Question: I'm going to count every rows each day in a month with a specific user id(vwr_tid). Everything works fine - the result shows up in a table but one thing. A count each days doesn't comes up. It becomes [BLOB-xx] instead of number of rows that day. Here is my code :
'''
SELECT MONTH_v, YEAR_V,
GROUP_CONCAT(IF(day_v=1, views, null)) AS '1',
GROUP_CONCAT(IF(day_v=2, views, null)) AS '2',
GROUP_CONCAT(IF(day_v=3, views, null)) AS '3',
GROUP_CONCAT(IF(day_v=4, views, null)) AS '4',
GROUP_CONCAT(IF(day_v=5, views, null)) AS '5',
GROUP_CONCAT(IF(day_v=6, views, null)) AS '6',
GROUP_CONCAT(IF(day_v=7, views, null)) AS '7',
GROUP_CONCAT(IF(day_v=8, views, null)) AS '8',
GROUP_CONCAT(IF(day_v=9, views, null)) AS '9',
GROUP_CONCAT(IF(day_v=10, views, null)) AS '10',
GROUP_CONCAT(IF(day_v=11, views, null)) AS '11',
GROUP_CONCAT(IF(day_v=12, views, null)) AS '12',
GROUP_CONCAT(IF(day_v=13, views, null)) AS '13',
GROUP_CONCAT(IF(day_v=14, views, null)) AS '14',
GROUP_CONCAT(IF(day_v=15, views, null)) AS '15',
GROUP_CONCAT(IF(day_v=16, views, null)) AS '16',
GROUP_CONCAT(IF(day_v=17, views, null)) AS '17',
GROUP_CONCAT(IF(day_v=18, views, null)) AS '18',
GROUP_CONCAT(IF(day_v=19, views, null)) AS '19',
GROUP_CONCAT(IF(day_v=20, views, null)) AS '20',
GROUP_CONCAT(IF(day_v=21, views, null)) AS '21',
GROUP_CONCAT(IF(day_v=22, views, null)) AS '22',
GROUP_CONCAT(IF(day_v=23, views, null)) AS '23',
GROUP_CONCAT(IF(day_v=24, views, null)) AS '24',
GROUP_CONCAT(IF(day_v=25, views, null)) AS '25',
GROUP_CONCAT(IF(day_v=26, views, null)) AS '26',
GROUP_CONCAT(IF(day_v=27, views, null)) AS '27',
GROUP_CONCAT(IF(day_v=28, views, null)) AS '28',
GROUP_CONCAT(IF(day_v=29, views, null)) AS '29',
GROUP_CONCAT(IF(day_v=30, views, null)) AS '30',
GROUP_CONCAT(IF(day_v=31, views, null)) AS '31'
FROM
(
SELECT DAY(vwr_date) AS day_v,
MONTH(vwr_date) AS MONTH_v,
Year(vwr_date) AS YEAR_V,
date(vwr_date) AS date_v,
count(vwr_id) AS views
FROM car_viewer
WHERE Year(vwr_date)='2012' AND vwr_tid='18'
GROUP BY date_v
) as viewz
GROUP BY MONTH_v, YEAR_V
ORDER BY MONTH_v, YEAR_V DESC
'''
The script is updated from @rs : <URL>
The result.

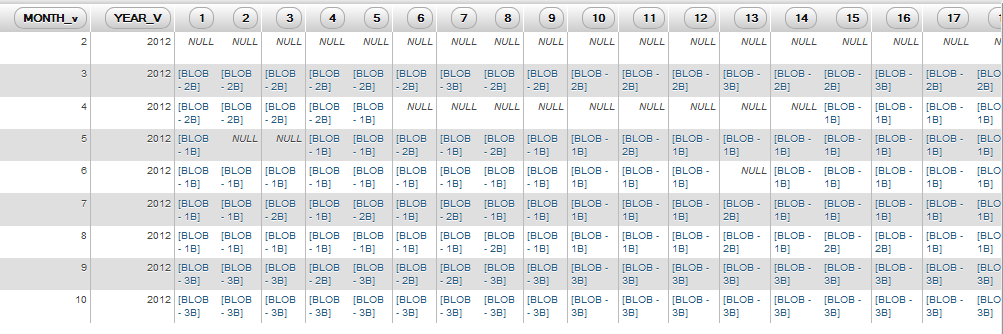
Answer: I don't see the need for 'GROUP_CONCAT()', when 'SUM()' will serve your needs:
'''
SELECT MONTH_v, YEAR_V,
SUM(IF(day_v=1, views, 0)) AS '1',
SUM(IF(day_v=2, views, 0)) AS '2',
SUM(IF(day_v=3, views, 0)) AS '3',
SUM(IF(day_v=4, views, 0)) AS '4',
SUM(IF(day_v=5, views, 0)) AS '5',
SUM(IF(day_v=6, views, 0)) AS '6',
SUM(IF(day_v=7, views, 0)) AS '7',
SUM(IF(day_v=8, views, 0)) AS '8',
SUM(IF(day_v=9, views, 0)) AS '9',
SUM(IF(day_v=10, views, 0)) AS '10',
SUM(IF(day_v=11, views, 0)) AS '11',
SUM(IF(day_v=12, views, 0)) AS '12',
SUM(IF(day_v=13, views, 0)) AS '13',
SUM(IF(day_v=14, views, 0)) AS '14',
SUM(IF(day_v=15, views, 0)) AS '15',
SUM(IF(day_v=16, views, 0)) AS '16',
SUM(IF(day_v=17, views, 0)) AS '17',
SUM(IF(day_v=18, views, 0)) AS '18',
SUM(IF(day_v=19, views, 0)) AS '19',
SUM(IF(day_v=20, views, 0)) AS '20',
SUM(IF(day_v=21, views, 0)) AS '21',
SUM(IF(day_v=22, views, 0)) AS '22',
SUM(IF(day_v=23, views, 0)) AS '23',
SUM(IF(day_v=24, views, 0)) AS '24',
SUM(IF(day_v=25, views, 0)) AS '25',
SUM(IF(day_v=26, views, 0)) AS '26',
SUM(IF(day_v=27, views, 0)) AS '27',
SUM(IF(day_v=28, views, 0)) AS '28',
SUM(IF(day_v=29, views, 0)) AS '29',
SUM(IF(day_v=30, views, 0)) AS '30',
SUM(IF(day_v=31, views, 0)) AS '31'
FROM
(
SELECT DAY(vwr_date) AS day_v,
MONTH(vwr_date) AS MONTH_v,
Year(vwr_date) AS YEAR_V,
date(vwr_date) AS date_v,
count(vwr_id) AS views
FROM car_viewer
WHERE Year(vwr_date)='2012' AND vwr_tid='18'
GROUP BY date_v
) as viewz
GROUP BY MONTH_v, YEAR_V
ORDER BY MONTH_v, YEAR_V DESC;
'''
See <URL> for a working example.